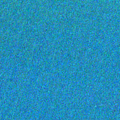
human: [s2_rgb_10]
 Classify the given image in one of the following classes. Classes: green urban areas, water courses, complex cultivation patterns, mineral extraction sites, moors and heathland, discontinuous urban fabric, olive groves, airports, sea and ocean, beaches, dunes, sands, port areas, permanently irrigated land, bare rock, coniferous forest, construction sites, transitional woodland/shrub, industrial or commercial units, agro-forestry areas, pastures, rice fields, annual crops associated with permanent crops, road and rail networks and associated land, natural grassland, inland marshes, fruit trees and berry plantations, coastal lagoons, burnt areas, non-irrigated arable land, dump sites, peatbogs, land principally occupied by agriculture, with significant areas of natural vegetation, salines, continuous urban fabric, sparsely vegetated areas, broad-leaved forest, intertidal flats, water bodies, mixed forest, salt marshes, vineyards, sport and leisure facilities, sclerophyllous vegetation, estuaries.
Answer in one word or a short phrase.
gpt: sea and ocean